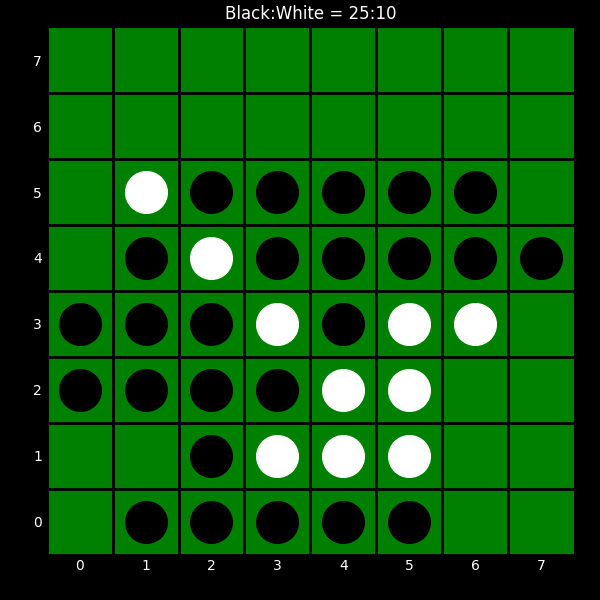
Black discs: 25
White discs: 10